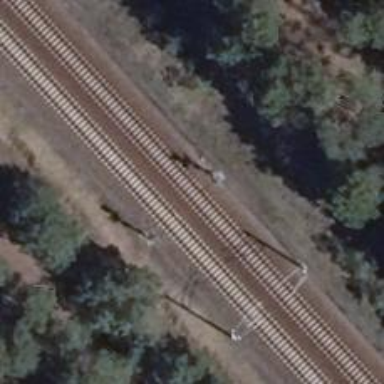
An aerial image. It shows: Railway signal.